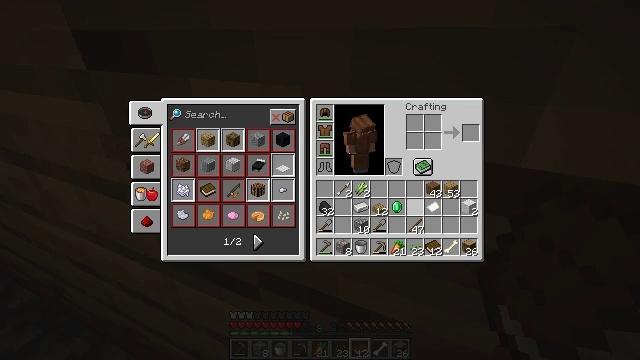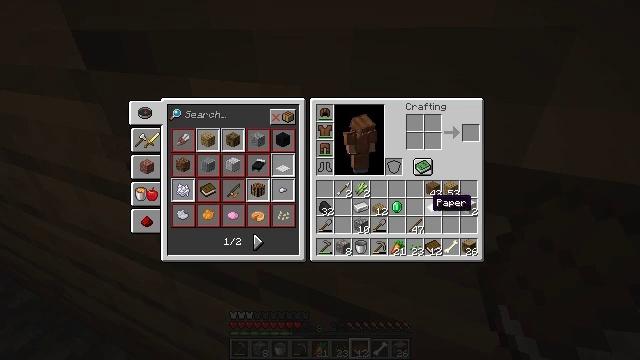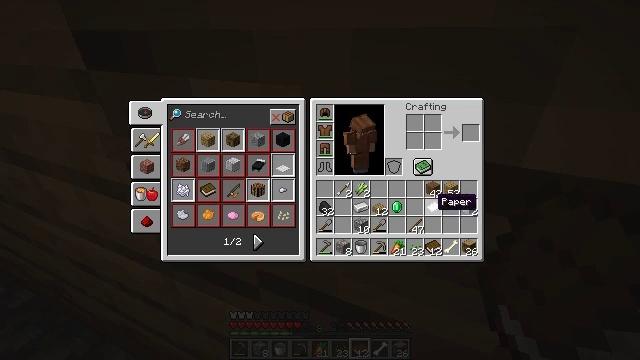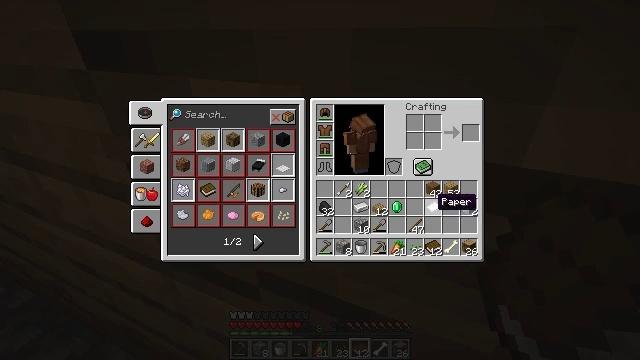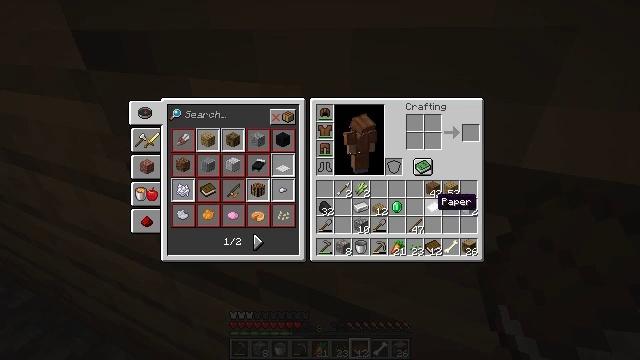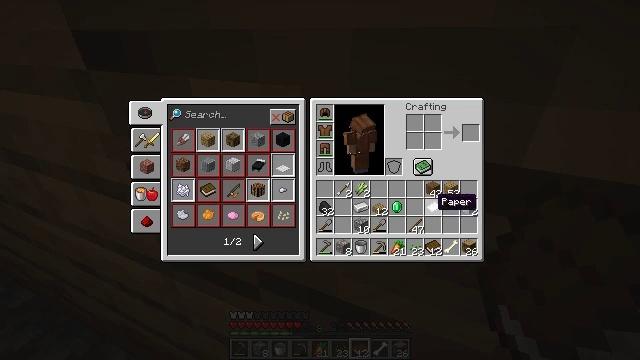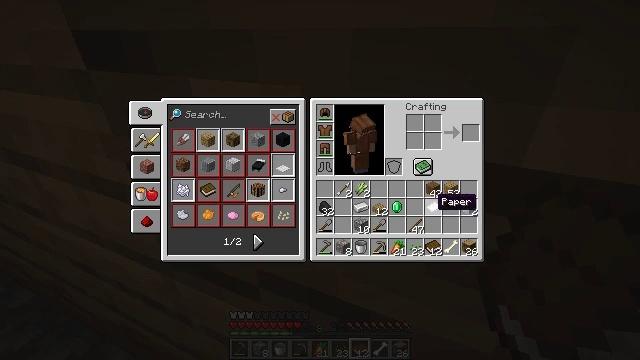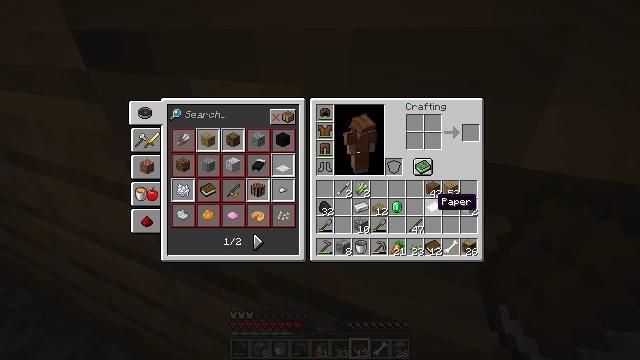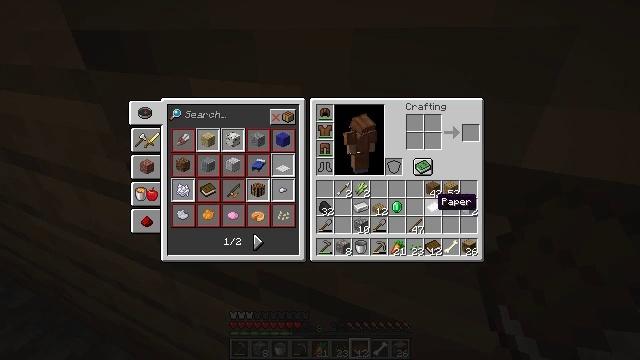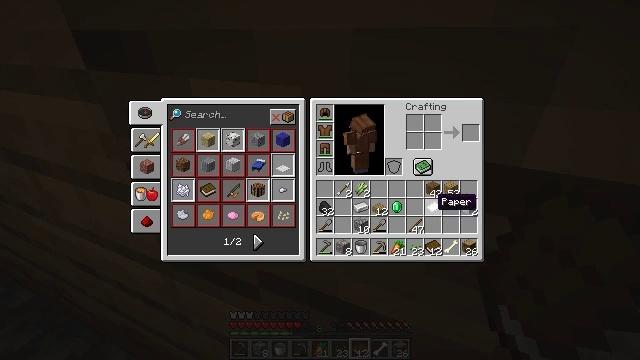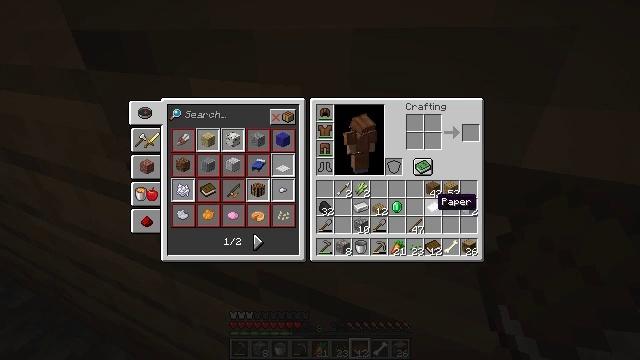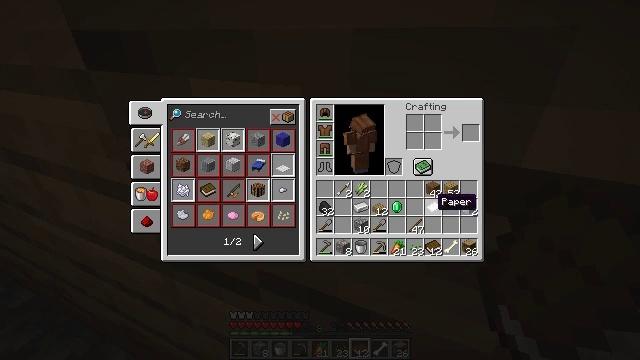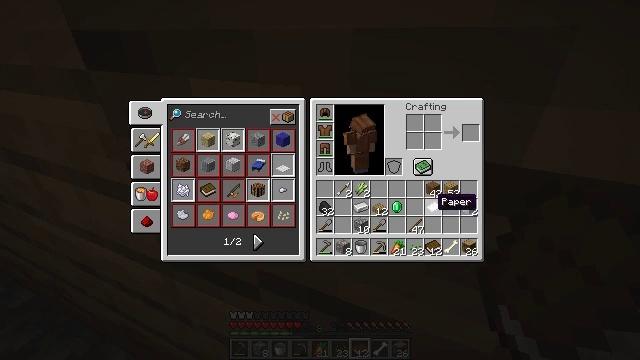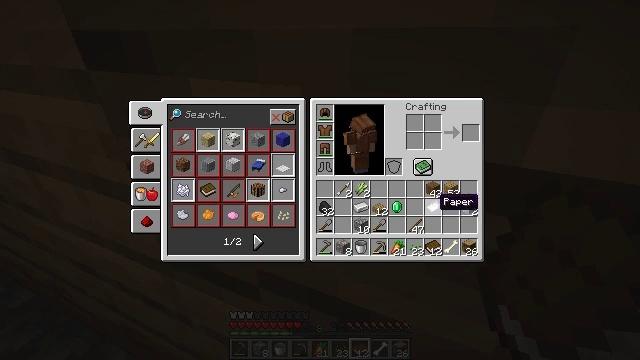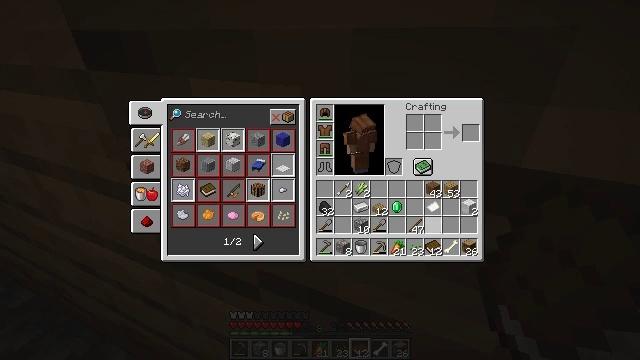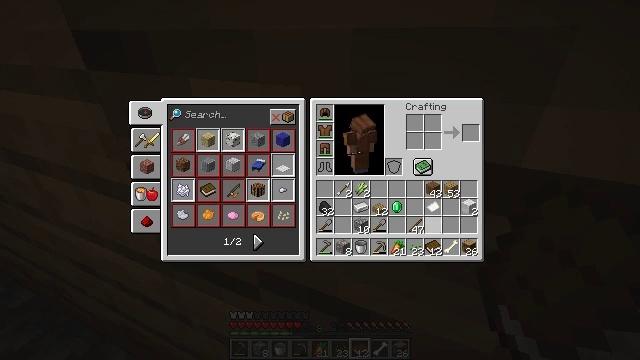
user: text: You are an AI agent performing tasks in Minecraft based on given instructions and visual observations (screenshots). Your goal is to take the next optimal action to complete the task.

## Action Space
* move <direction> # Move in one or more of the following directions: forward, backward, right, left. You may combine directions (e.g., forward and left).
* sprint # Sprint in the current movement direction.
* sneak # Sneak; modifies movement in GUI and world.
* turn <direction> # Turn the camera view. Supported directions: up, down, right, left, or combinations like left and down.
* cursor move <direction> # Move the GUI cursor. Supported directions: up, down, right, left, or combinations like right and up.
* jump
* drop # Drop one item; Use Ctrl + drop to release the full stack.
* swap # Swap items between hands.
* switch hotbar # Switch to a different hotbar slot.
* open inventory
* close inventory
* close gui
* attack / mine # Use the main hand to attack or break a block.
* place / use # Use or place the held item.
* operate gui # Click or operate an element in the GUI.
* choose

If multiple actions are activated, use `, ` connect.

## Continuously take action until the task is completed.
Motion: motion action
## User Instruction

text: Break the bookshelf for books.
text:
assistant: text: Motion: cursor move right
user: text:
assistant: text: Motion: no_op
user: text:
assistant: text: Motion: no_op
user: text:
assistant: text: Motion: no_op
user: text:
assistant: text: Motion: no_op
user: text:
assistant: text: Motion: no_op
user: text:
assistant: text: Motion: no_op
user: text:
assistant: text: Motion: no_op
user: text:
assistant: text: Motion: no_op
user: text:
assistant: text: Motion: no_op
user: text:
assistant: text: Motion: no_op
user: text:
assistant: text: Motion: no_op
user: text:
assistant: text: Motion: no_op
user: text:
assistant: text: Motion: cursor move down
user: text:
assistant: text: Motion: cursor move down
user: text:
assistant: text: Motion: no_op
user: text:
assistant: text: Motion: no_op
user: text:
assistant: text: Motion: no_op
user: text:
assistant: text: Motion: no_op
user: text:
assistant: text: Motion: no_op
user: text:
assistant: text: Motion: no_op
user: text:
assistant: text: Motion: no_op
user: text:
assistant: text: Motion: no_op
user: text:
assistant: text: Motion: no_op
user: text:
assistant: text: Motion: no_op
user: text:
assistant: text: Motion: no_op
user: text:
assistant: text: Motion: no_op
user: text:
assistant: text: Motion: no_op
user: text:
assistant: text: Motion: no_op
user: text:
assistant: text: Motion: no_op